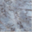
Piece: xx